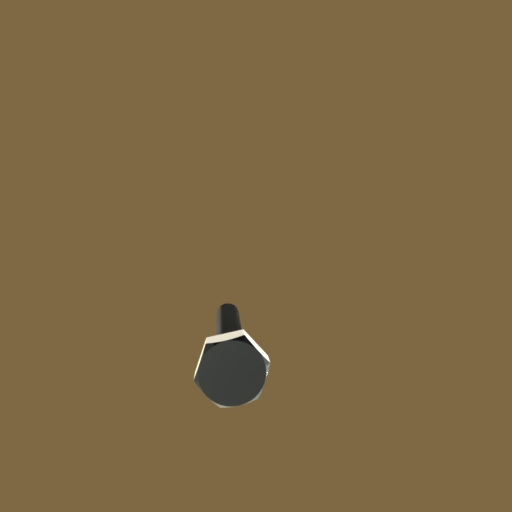
Label: bolt